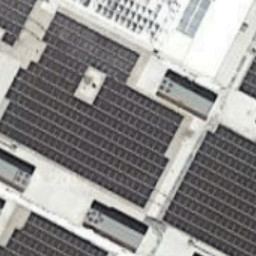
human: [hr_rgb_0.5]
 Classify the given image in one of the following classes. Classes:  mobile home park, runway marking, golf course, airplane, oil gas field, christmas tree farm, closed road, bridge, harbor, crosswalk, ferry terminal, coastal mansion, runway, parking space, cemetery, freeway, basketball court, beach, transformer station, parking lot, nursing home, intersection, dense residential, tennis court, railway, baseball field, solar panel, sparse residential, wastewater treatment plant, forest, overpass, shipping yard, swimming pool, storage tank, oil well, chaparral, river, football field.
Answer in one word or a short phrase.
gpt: solar panel